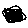
Label: square